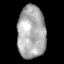
Tissue: lung
Cell type: Others
Senescence score: 0.1805
Nuclear area (px): 1447
Mean DAPI intensity: 171.861